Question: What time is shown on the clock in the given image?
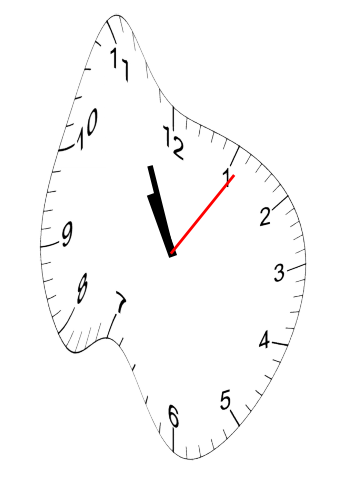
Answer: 10:56:06